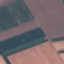
Land use / land cover class: AnnualCrop